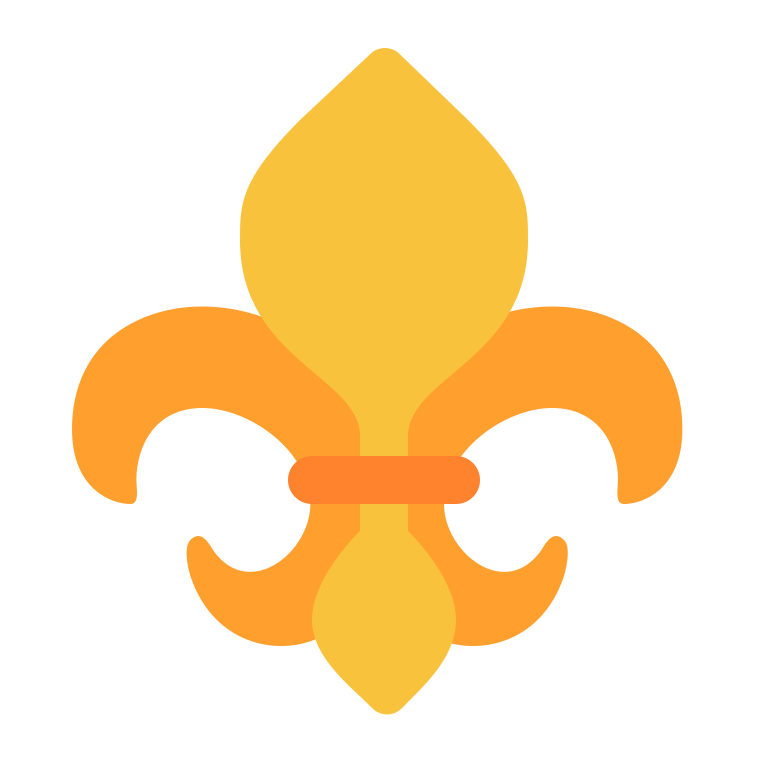
fleur de lis flat